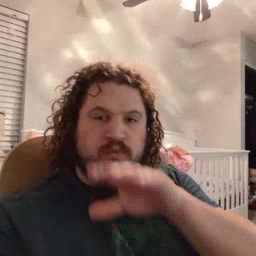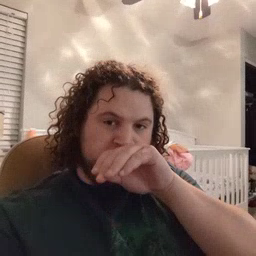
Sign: goose